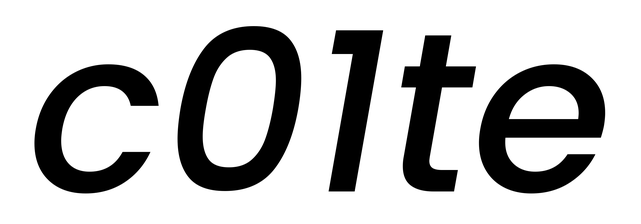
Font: Poppins-MediumItalic